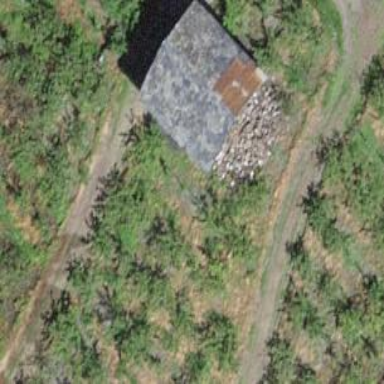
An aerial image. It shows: Shed.